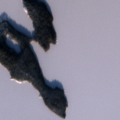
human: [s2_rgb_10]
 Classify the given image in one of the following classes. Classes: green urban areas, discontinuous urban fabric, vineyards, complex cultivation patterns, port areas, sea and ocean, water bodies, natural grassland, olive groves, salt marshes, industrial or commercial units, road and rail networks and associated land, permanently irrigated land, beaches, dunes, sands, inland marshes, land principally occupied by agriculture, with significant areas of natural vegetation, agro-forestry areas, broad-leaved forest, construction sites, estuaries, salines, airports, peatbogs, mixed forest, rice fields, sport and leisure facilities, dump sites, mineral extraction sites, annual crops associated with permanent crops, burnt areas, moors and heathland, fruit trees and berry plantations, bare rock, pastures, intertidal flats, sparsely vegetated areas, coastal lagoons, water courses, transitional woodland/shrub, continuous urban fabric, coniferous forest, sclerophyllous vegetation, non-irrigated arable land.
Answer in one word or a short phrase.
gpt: coniferous forest, water bodies